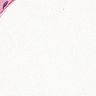
Metastatic tissue present: no